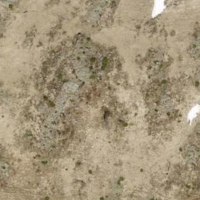
EUNIS habitat code: 23
Species observed at this site:
Idaea rusticata